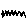
Label: zigzag